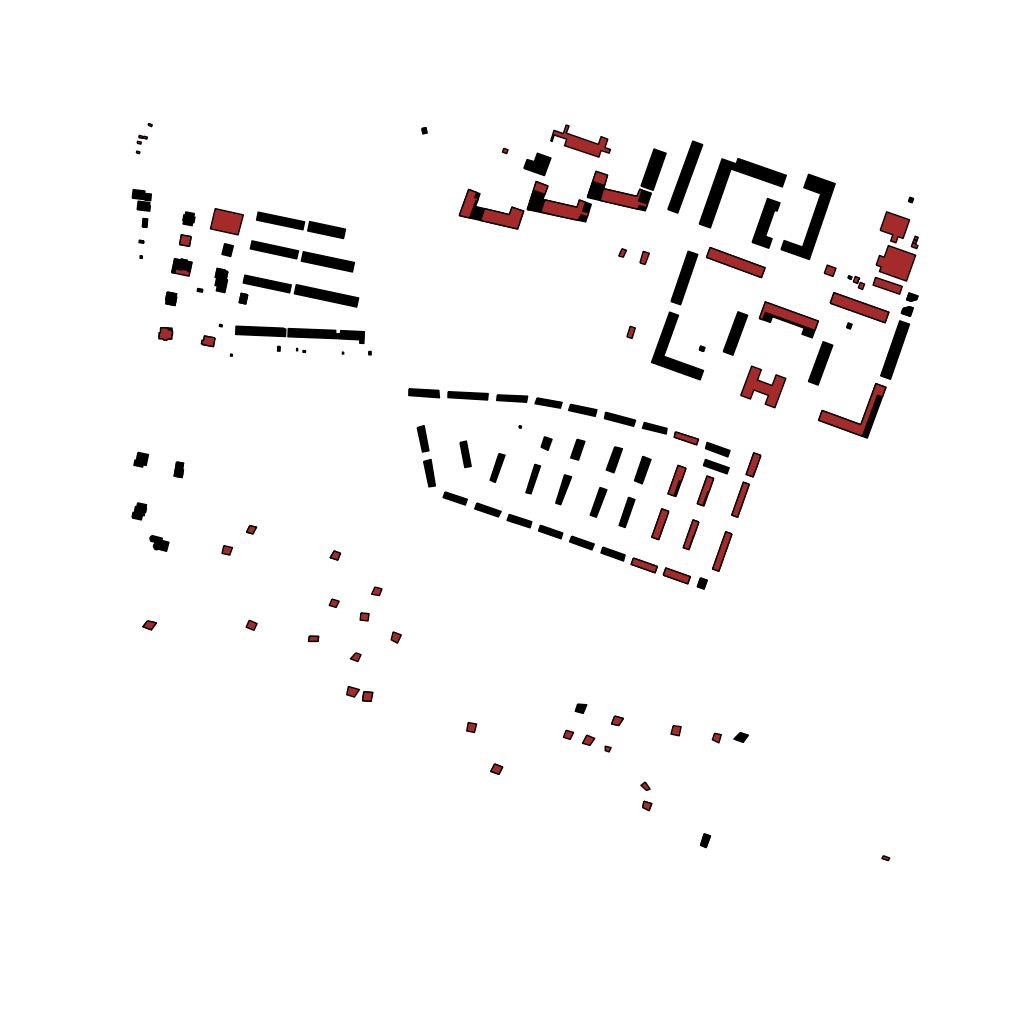
Tags: overhead vector_map, industrial, recreation, residential, modern, soviet, individual_rise, low_rise, density_2, Building, Facility, 1.0 km²